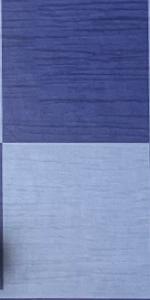
Label: Empty